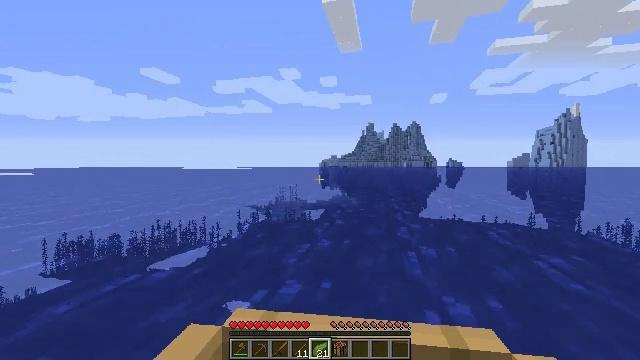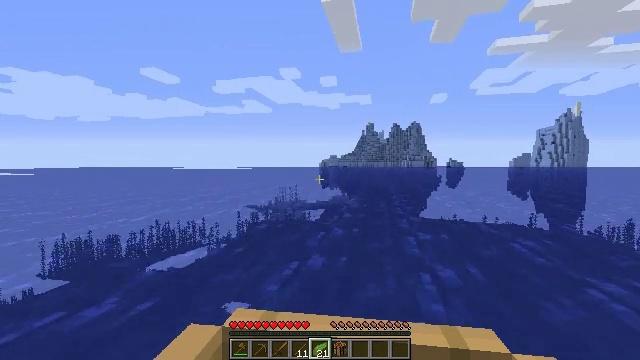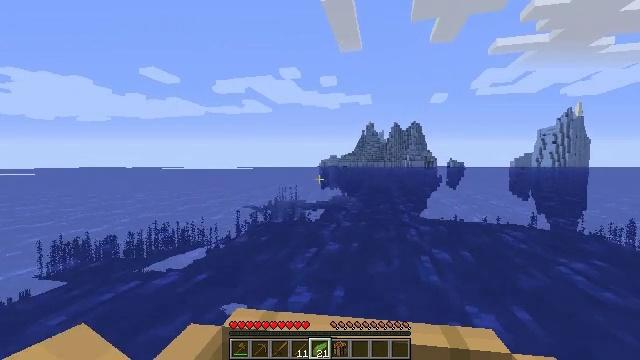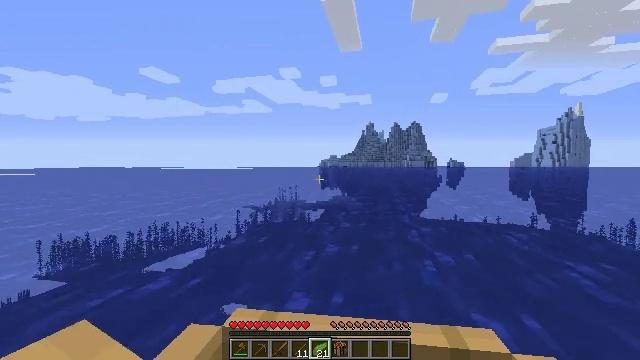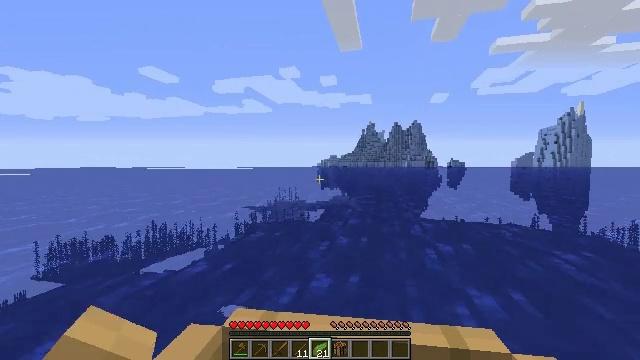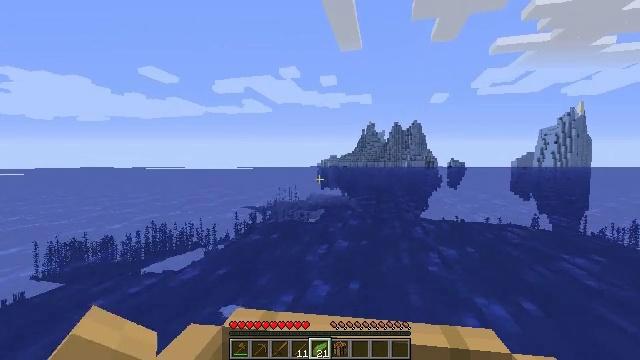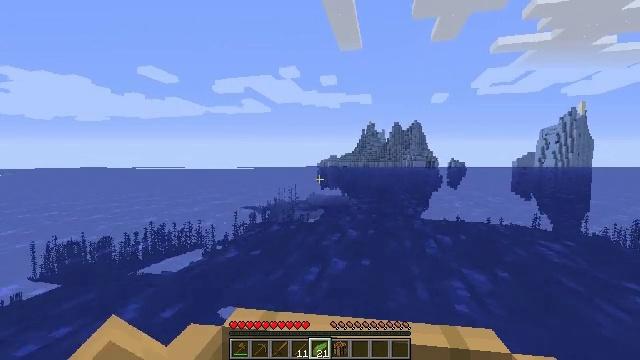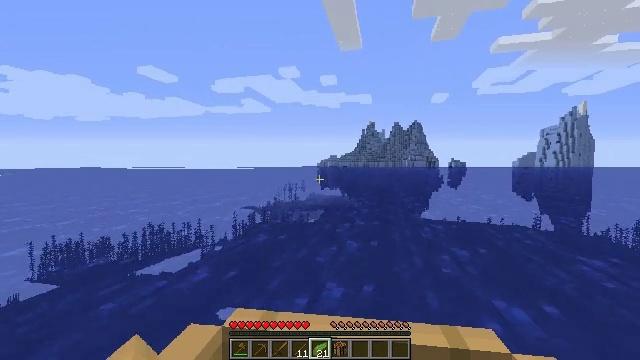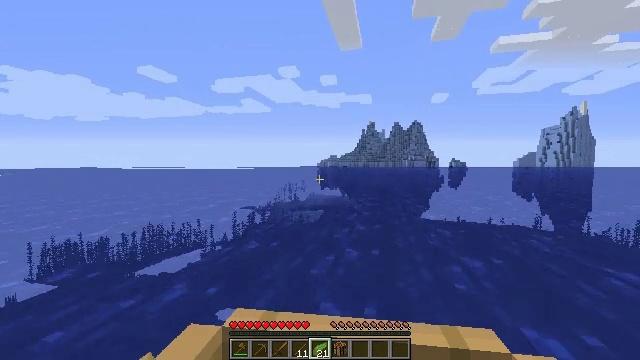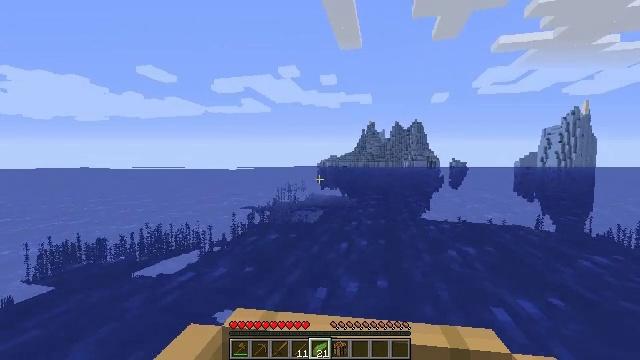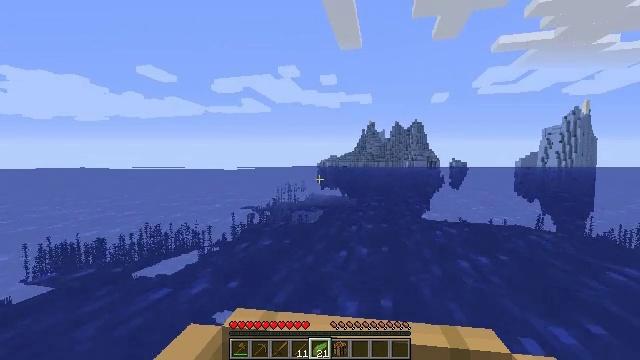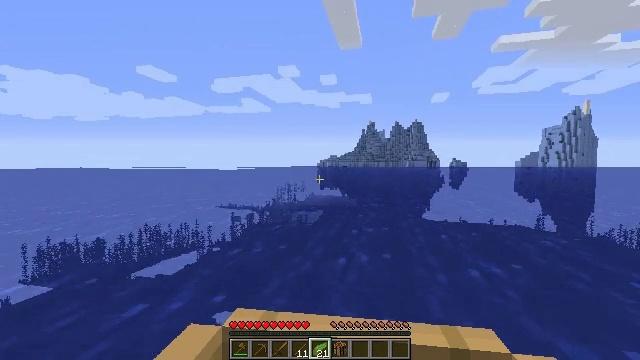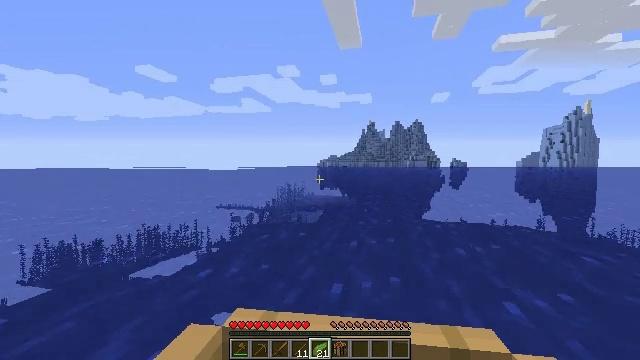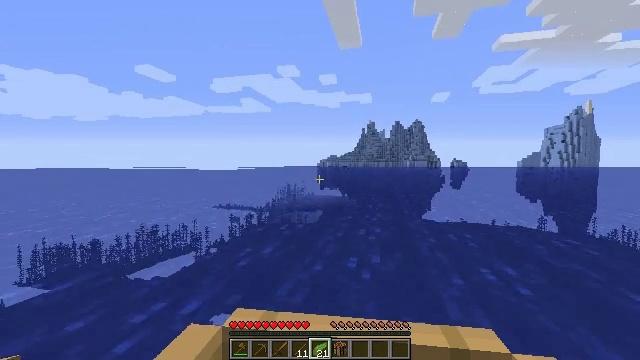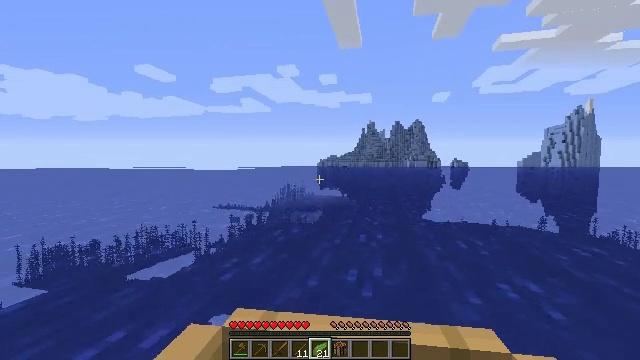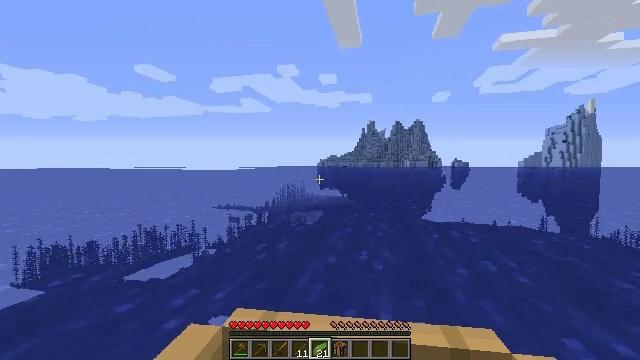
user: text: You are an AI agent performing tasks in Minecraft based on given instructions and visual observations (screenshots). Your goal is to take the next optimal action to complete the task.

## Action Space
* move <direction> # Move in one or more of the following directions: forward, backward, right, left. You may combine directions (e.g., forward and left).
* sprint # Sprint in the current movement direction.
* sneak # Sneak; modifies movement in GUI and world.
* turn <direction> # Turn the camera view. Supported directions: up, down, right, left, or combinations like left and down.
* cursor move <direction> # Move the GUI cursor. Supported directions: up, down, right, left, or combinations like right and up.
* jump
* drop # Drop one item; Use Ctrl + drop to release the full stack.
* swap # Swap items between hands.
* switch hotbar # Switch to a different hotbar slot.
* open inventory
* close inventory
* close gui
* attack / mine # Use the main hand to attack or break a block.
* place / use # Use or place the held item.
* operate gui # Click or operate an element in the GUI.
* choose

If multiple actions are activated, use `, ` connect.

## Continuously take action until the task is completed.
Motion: motion action
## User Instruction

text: Remove kelp and place it on the ground.
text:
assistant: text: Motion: move forward
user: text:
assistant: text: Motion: move forward
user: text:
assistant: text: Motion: move forward
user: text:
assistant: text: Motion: move forward
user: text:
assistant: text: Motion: move forward
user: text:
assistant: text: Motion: move forward
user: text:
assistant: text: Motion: move forward
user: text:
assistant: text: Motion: move forward
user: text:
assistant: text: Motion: move forward
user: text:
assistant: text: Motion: move forward
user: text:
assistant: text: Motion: move forward
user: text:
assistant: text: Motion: move forward
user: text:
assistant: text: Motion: move forward
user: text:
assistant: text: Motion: move forward
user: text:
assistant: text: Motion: move forward
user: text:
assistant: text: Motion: move forward
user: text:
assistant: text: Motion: move forward
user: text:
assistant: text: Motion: move forward
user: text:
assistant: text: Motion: move forward
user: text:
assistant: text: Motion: move forward
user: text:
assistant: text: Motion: move forward
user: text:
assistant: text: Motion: move forward
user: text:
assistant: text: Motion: move forward
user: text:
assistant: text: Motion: move forward
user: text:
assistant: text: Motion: move forward
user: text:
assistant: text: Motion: move forward
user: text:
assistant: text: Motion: move forward
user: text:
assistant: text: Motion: move forward
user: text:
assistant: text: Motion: move forward
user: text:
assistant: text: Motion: move forward